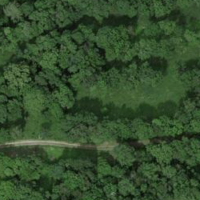
EUNIS habitat code: 43
Species observed at this site:
Euphorbia cyparissias